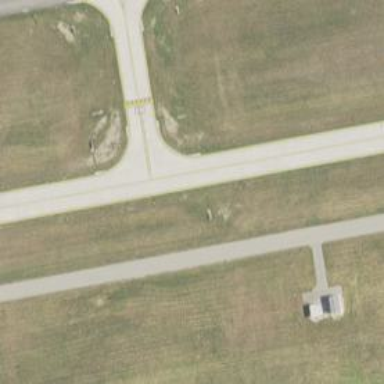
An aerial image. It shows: View of taxiway at the airport.